Question: I have data in structure '{time, value1, value2}'. On axis x (bottom) i have 'time' and i have two axis Y with range of min/max values of 'value1' and 'value2'. I draw two paths for that values. The problem is that my second path (for 'value2') is drawn in a fragment on not visible area because of min/max values ('.domain', 'd3.extent') for 'value1' and 'value2' are different ([25,130] and [0,65]). How to draw a path for 'value2' that is assigned to second axis ? I don't want to change a domains. I hope You know what i mean. Code and picture below.

'''
var x = d3.time.scale()
.range([0, width]);
var y = d3.scale.linear()
.range([height, 0]);
var y2 = d3.scale.linear()
.range([height, 0]);
var xAxis = d3.svg.axis()
.scale(x)
.orient("bottom");
var yAxis = d3.svg.axis()
.scale(y)
.orient("left");
var yAxis2 = d3.svg.axis()
.scale(y2)
.orient("left");
var line = d3.svg.line()
.x(function(d) { return x(d.time); })
.y(function(d) { return y(d.value1); });
var line2 = d3.svg.line()
.x(function(d) { return x(d.time); })
.y(function(d) { return y(d.value2); });
d3.json('/data.json', function(error, data){
x.domain(d3.extent(data, function(d) { return d.time; }));
y.domain(d3.extent(data, function(d) { return d.value1; })); // [25, 130]
y2.domain(d3.extent(data, function(d) { return d.value2; })); // [0, 65]
svg.append("g")
.attr("class", "x axis")
.attr("transform", "translate(0," + height + ")")
.call(xAxis);
svg.append("g")
.attr("class", "y axis")
.call(yAxis)
.append("text")
.attr("transform", "rotate(-90)")
.attr("y", 6)
.attr("dy", ".71em")
.style("text-anchor", "end")
.text("Value1");
svg.append("g")
.attr("class", "y2 axis")
.attr("transform", "translate(-40,0)") // second axis a little to the left
.call(yAxis2)
.append("text")
.attr("transform", "rotate(-90)")
.attr("y", 6)
.attr("dy", ".71em")
.style("text-anchor", "end")
.text("Value2");
/**
* datum ?
*/
svg.append("path")
.datum(data)
.attr("class", "line")
.attr("d", line);
svg.append("path")
.datum(data)
.attr("class", "line2")
.attr("d", line2);
});
'''
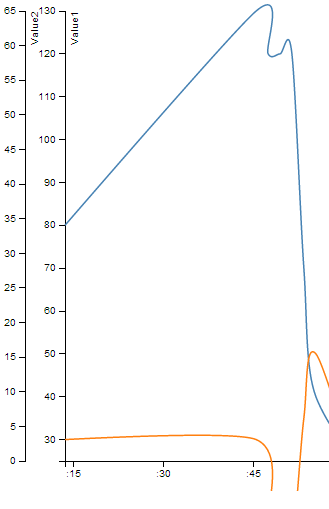
Answer: You are creating two y scales, but using the same one for both lines. Define your second line using the second scale like this
'var line2 = d3.svg.line() .x(function(d) { return x(d.time); }) .y(function(d) { return y2(d.value2); });'